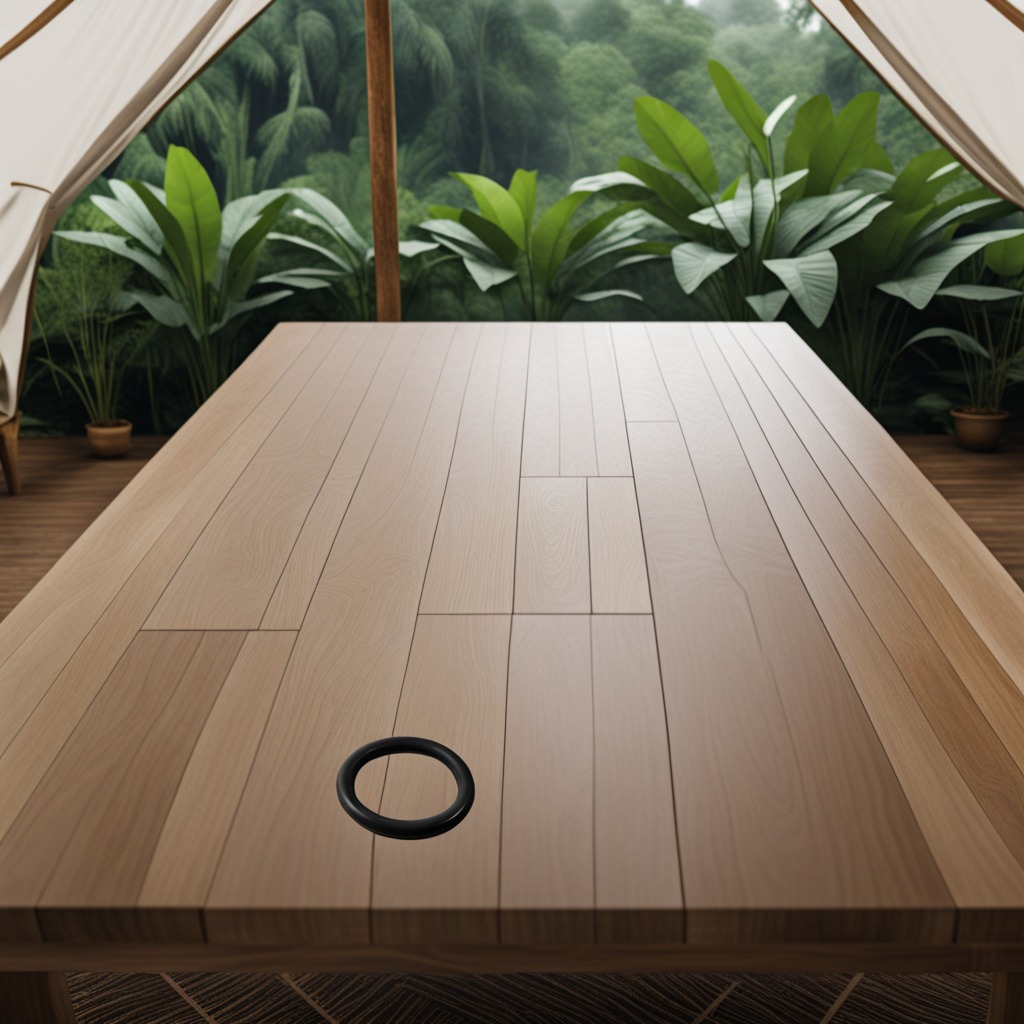
A rubber O-ring is lying on a wooden table.